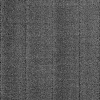
Atmospheric dust classification: dusty